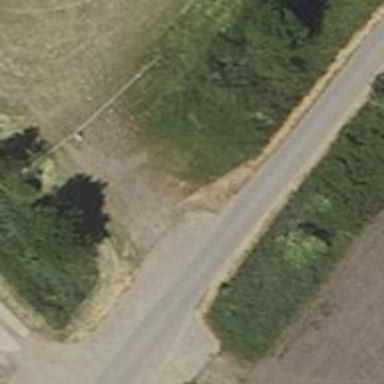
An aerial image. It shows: Passing place on the road.